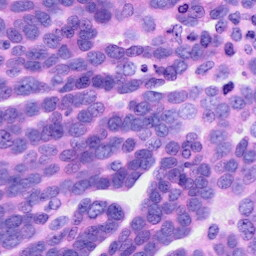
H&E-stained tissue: Ovarian